Field crop: maize
Growth stage: 2
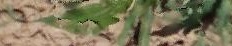
Species: maize